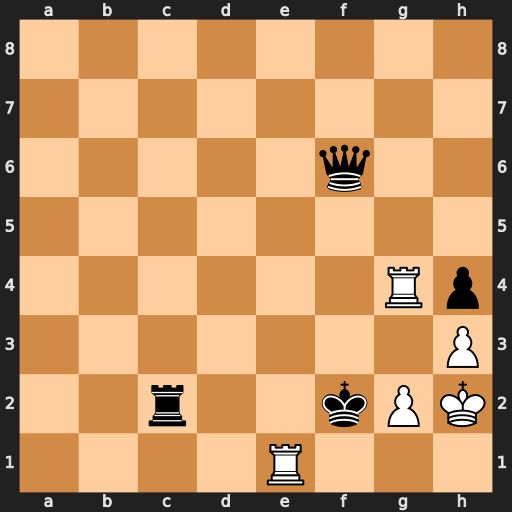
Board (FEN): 8/8/5q2/8/6Rp/7P/2r2kPK/4R3
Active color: w
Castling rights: -
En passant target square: -
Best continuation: Ree4 Rc4 Rxc4